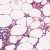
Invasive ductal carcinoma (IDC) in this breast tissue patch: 1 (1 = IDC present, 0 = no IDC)